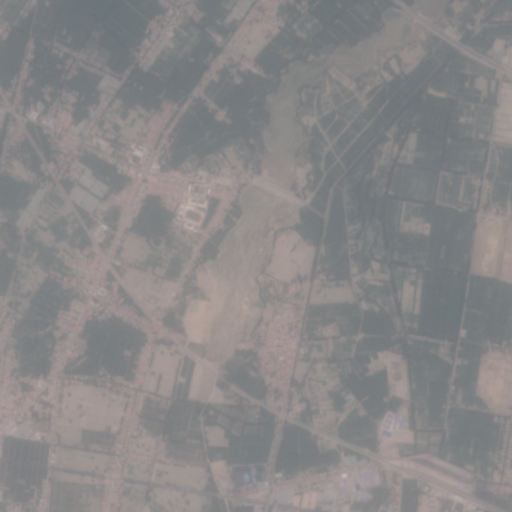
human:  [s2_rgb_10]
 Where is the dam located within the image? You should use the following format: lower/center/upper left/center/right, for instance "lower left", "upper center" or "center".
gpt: The dam is located in the center of the image.
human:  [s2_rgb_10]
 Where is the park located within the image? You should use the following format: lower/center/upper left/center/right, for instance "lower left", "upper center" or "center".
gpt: The park is located in the lower right of the image.
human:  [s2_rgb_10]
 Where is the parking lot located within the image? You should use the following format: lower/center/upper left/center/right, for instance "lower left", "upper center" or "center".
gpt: The parking lot is located in the lower right of the image.
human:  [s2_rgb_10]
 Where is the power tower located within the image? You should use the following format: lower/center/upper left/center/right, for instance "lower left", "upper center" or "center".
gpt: There is no power tower in the image.